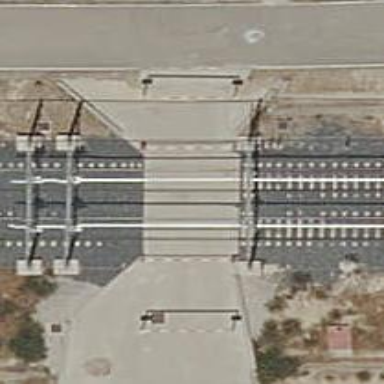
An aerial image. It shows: Level crossing along the railway.